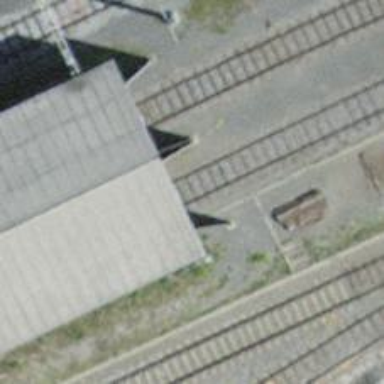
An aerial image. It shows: Railway yard.